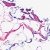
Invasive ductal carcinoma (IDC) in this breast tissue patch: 0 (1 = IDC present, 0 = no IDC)